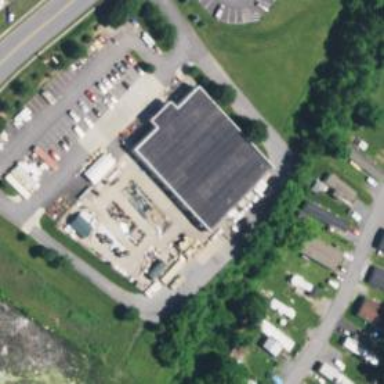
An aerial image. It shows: Retail building that serves as country store.